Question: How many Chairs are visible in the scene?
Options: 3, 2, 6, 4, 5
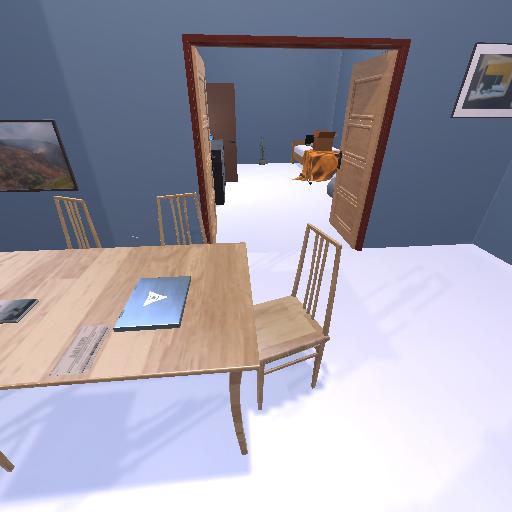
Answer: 3